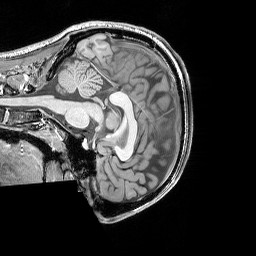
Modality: T1w
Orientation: sagittal
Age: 19
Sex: male
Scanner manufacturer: siemens
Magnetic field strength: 3 T
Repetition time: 1.9 s
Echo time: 0.00444 s